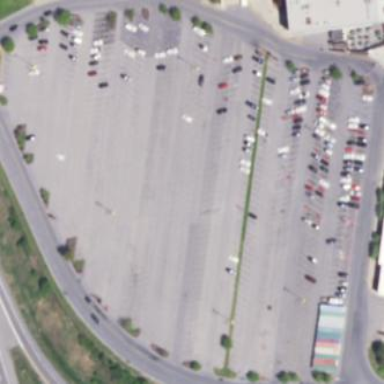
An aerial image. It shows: Parking area.